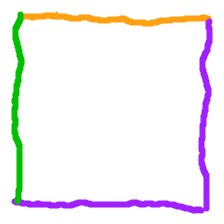
Shape: square